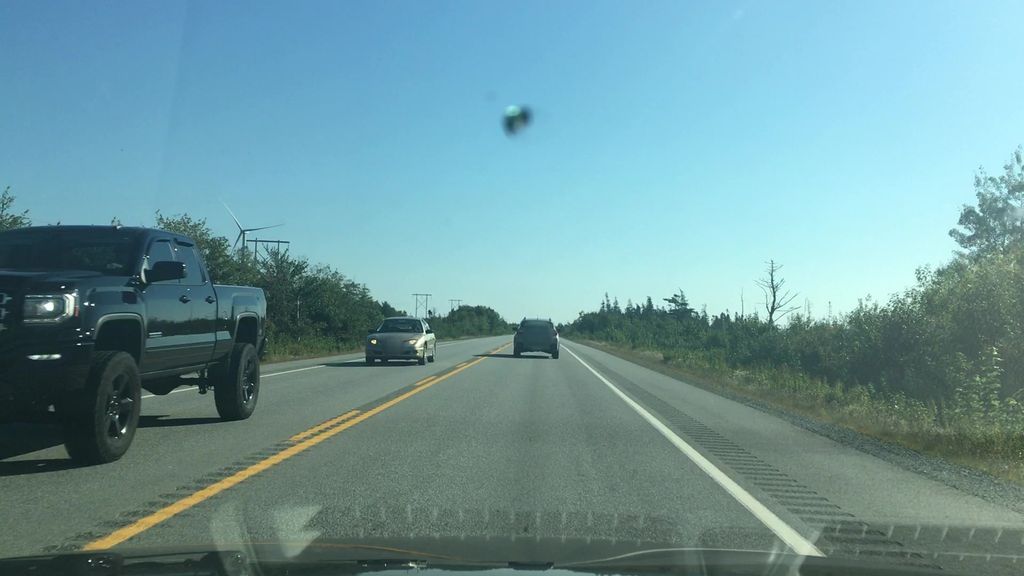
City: halifax